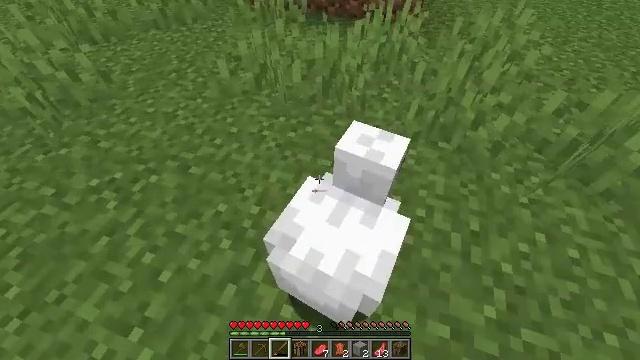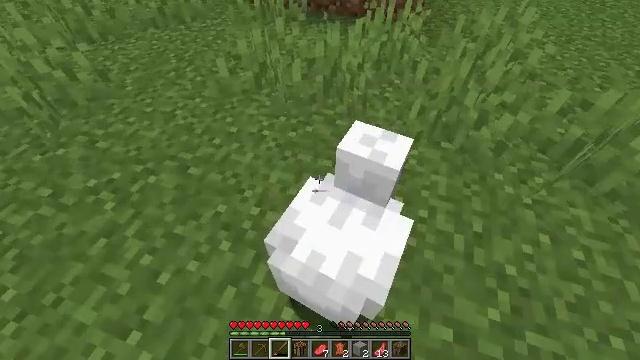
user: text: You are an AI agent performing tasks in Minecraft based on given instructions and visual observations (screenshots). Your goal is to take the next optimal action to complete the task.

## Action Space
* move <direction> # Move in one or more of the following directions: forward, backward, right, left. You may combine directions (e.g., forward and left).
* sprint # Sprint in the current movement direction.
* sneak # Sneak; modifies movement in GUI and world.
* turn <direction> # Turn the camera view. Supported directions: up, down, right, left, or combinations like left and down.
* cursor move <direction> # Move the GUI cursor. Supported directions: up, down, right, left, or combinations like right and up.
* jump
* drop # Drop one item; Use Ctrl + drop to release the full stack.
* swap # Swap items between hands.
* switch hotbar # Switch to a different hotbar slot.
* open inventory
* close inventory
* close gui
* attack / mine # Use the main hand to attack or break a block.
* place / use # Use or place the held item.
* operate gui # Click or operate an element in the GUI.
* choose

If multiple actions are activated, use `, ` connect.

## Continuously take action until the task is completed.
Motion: motion action
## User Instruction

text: Combat the chicken.
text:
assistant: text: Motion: no_op
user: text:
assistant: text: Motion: no_op